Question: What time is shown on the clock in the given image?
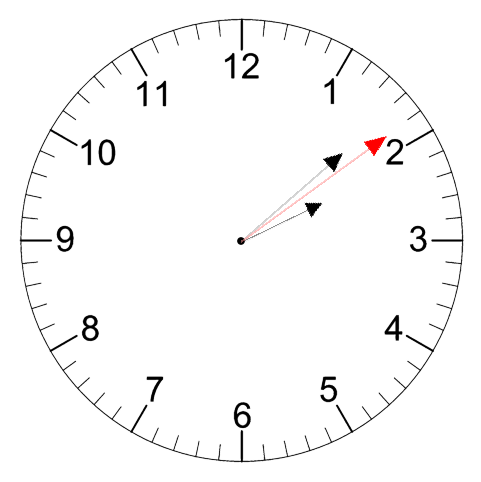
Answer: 02:08:09